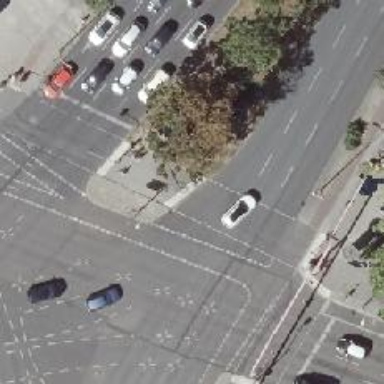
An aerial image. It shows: Footway that serves as traffic island.